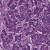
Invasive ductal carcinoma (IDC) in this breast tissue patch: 0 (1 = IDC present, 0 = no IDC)